Brain MRI, t1w sequence, axial 2D slice.
Patient: age 38, sex F, weight 78 kg, height 1.78 m
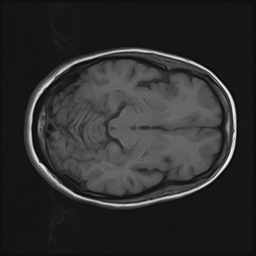